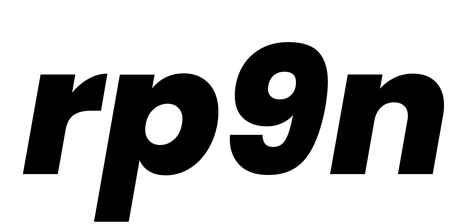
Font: Poppins-ExtraBoldItalic